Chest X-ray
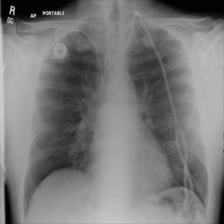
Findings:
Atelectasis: positive
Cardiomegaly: negative
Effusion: negative
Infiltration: positive
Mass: negative
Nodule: negative
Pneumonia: negative
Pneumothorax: negative
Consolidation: negative
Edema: negative
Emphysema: negative
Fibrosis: negative
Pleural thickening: negative
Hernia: negative